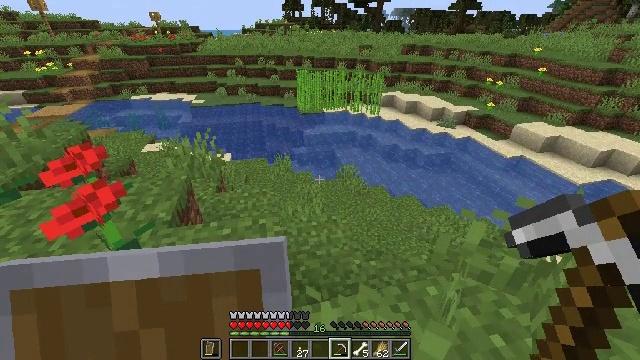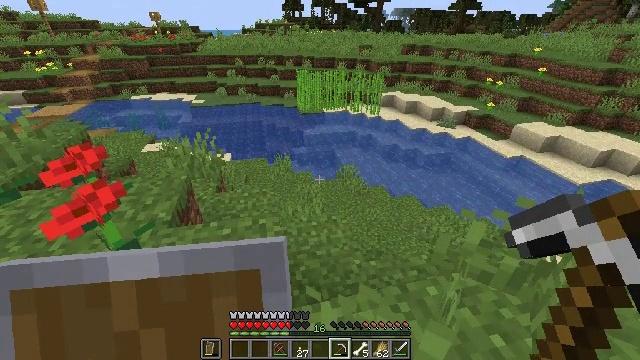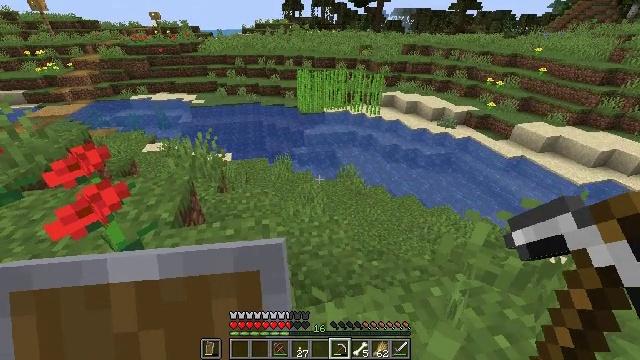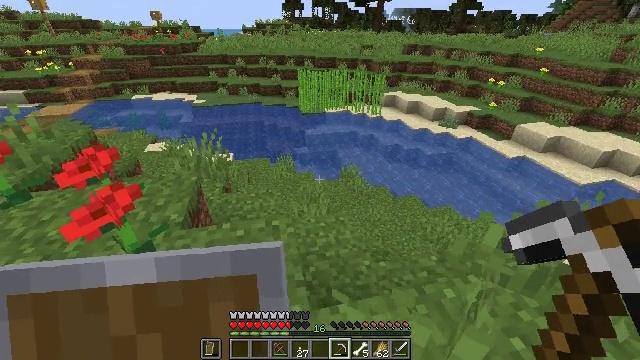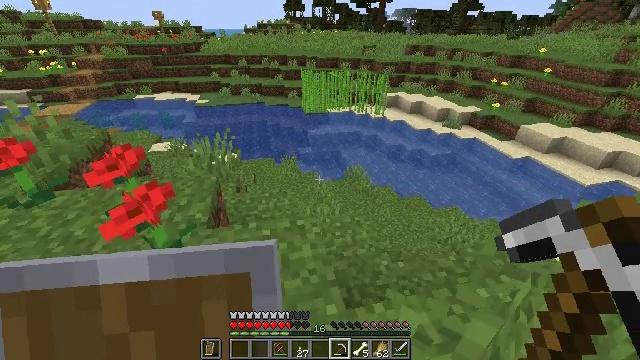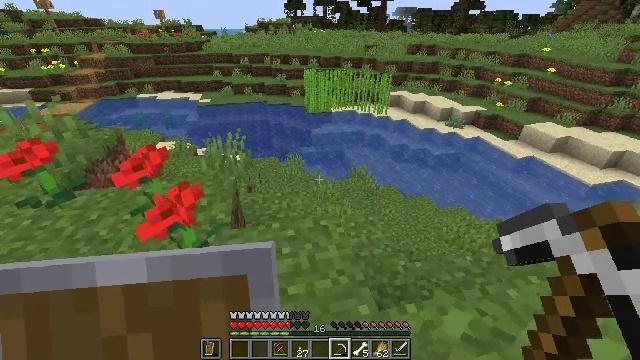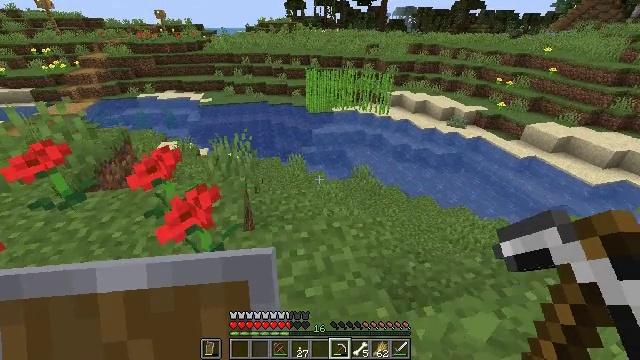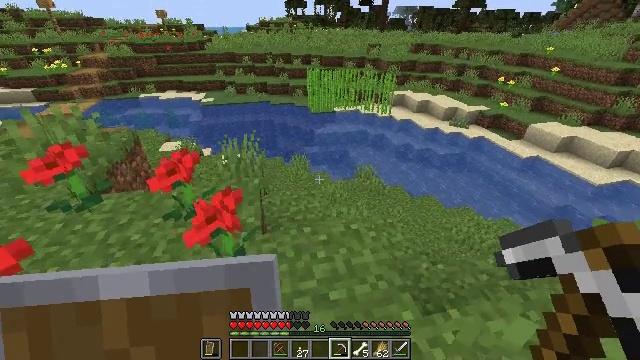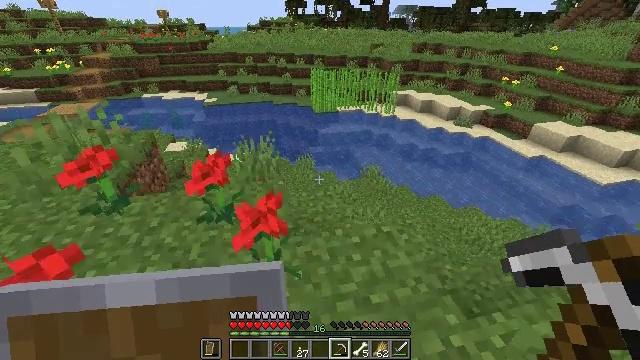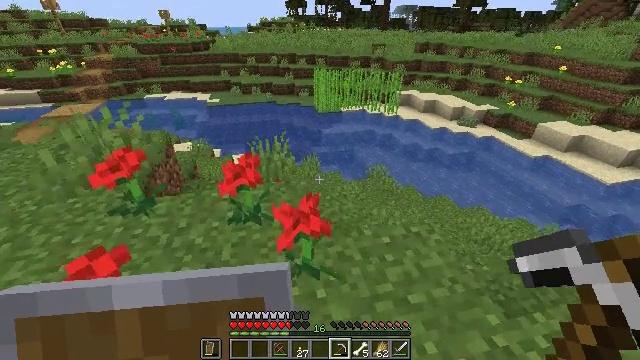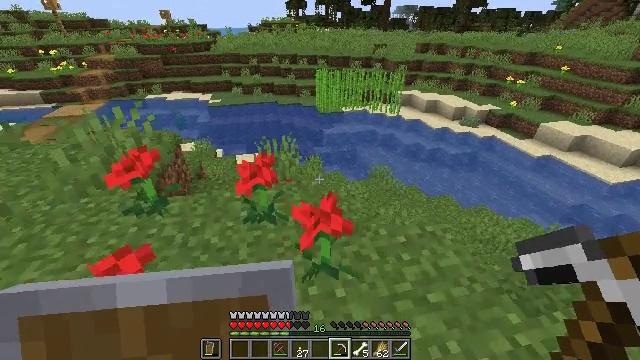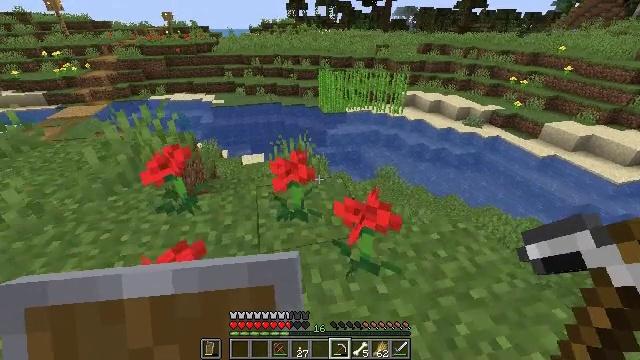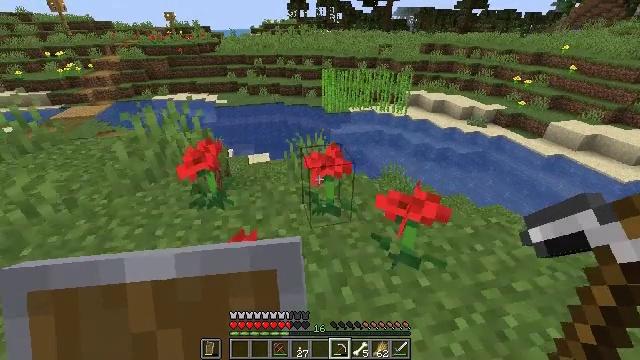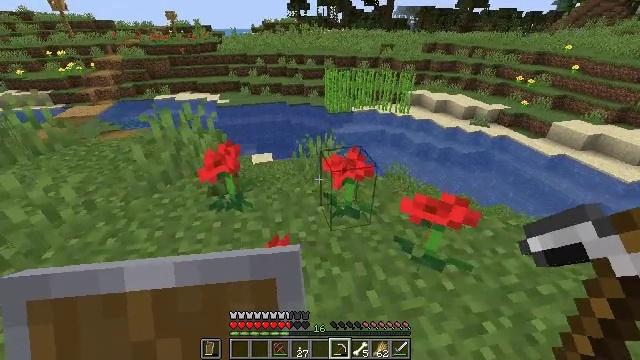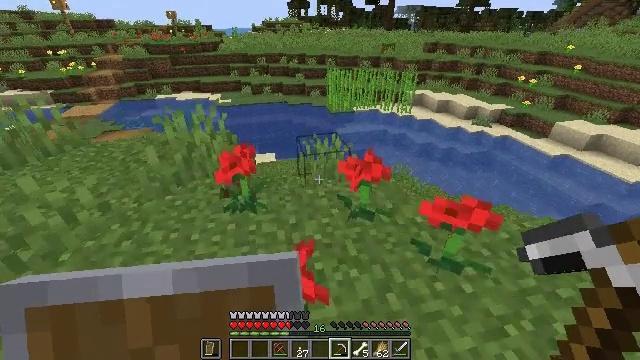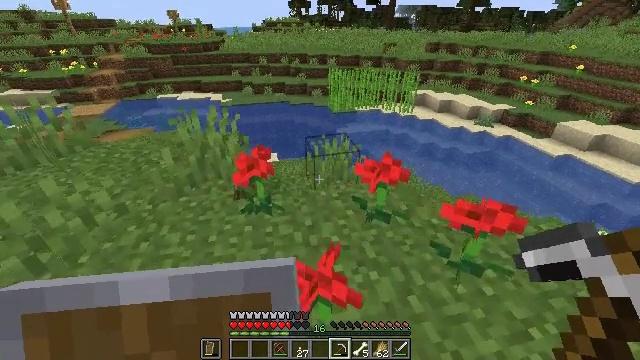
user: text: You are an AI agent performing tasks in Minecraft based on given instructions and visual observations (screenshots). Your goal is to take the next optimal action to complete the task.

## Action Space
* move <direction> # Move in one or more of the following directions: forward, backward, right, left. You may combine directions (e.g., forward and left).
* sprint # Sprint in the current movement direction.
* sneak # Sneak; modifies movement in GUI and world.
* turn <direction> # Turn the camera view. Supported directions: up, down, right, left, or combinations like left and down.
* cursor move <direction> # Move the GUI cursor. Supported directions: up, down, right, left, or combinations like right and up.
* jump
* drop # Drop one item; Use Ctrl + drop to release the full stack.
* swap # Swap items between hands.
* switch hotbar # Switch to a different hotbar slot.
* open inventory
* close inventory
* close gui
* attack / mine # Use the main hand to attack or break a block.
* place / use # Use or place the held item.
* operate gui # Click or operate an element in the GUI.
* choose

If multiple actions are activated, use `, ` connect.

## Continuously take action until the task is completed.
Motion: motion action
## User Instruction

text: Mine the bell from its post.
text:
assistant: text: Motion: no_op
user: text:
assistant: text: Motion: move left
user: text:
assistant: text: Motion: move left
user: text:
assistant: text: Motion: move left
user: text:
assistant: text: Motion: move left
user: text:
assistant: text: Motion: move left
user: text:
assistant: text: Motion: move left
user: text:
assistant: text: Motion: move left
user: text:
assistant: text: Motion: move left
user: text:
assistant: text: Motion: move left
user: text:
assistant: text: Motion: move left
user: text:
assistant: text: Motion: move left
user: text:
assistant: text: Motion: move left
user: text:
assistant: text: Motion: move left
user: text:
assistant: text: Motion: move left
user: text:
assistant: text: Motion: move left
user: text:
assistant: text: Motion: move left
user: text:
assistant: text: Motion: move left
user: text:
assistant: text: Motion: move left
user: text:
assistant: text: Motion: move left
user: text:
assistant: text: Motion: move left
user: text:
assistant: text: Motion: move left
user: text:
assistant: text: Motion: move left
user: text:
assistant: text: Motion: move left
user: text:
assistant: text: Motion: move left
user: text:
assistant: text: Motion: move left
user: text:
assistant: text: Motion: move left
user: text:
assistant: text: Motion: move left
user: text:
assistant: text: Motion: move left, turn left
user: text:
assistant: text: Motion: move left, turn left